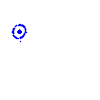
Particle: proton